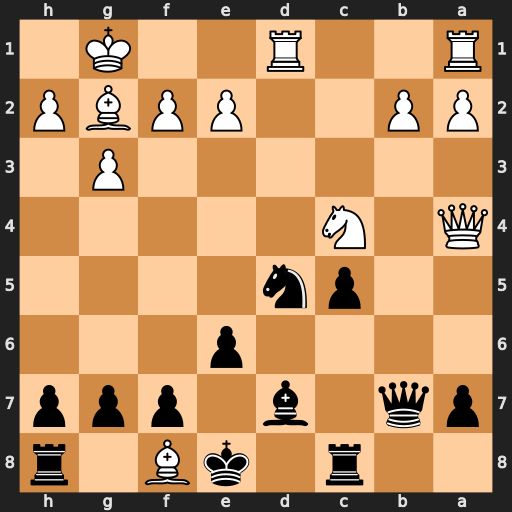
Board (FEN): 2r1kB1r/pq1b1ppp/4p3/2pn4/Q1N5/6P1/PP2PPBP/R2R2K1
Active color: b
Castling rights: k
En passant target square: -
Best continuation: Bxa4 Nd6+ Kxf8